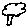
Label: tree